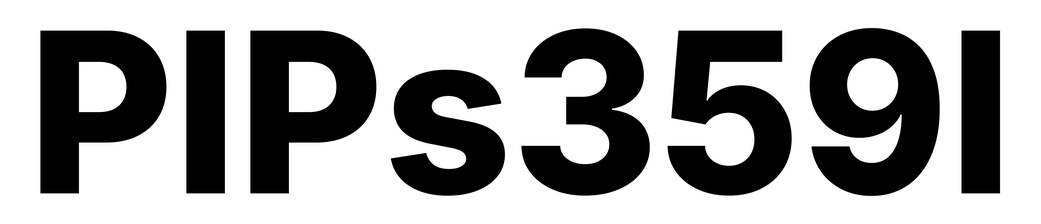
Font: Inter_ExtraBold